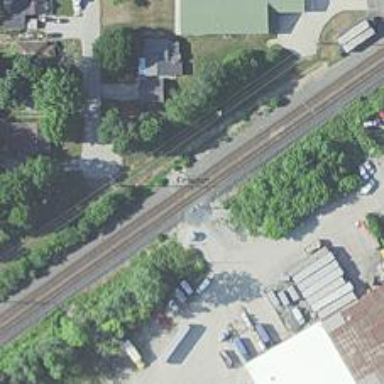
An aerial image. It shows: Site related to the railway.